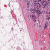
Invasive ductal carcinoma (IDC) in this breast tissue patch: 1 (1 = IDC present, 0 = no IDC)